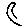
Label: moon